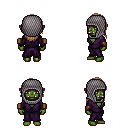
a pixel art fantasy rpg character, female body template, orc, green skin, purple robe, magenta pants, light blonde long hairstyle, chain hood, leather bracers, four views (front, back, left, right), 2x2 character sprite sheet, small pixel art, hard edges, no anti-aliasing